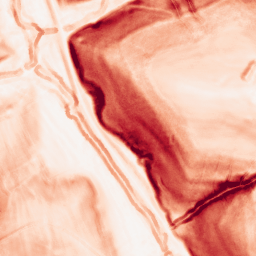
Category: morphological
Decomposition family: morphological_gradient
Decomposition parameters: size: 3
shape: disk
Upsampling method: cubic_catmull_rom
Upsampling parameters: scale: 2
Upsampling scale: 2